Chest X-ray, PA view. Patient: 69 years old, sex M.
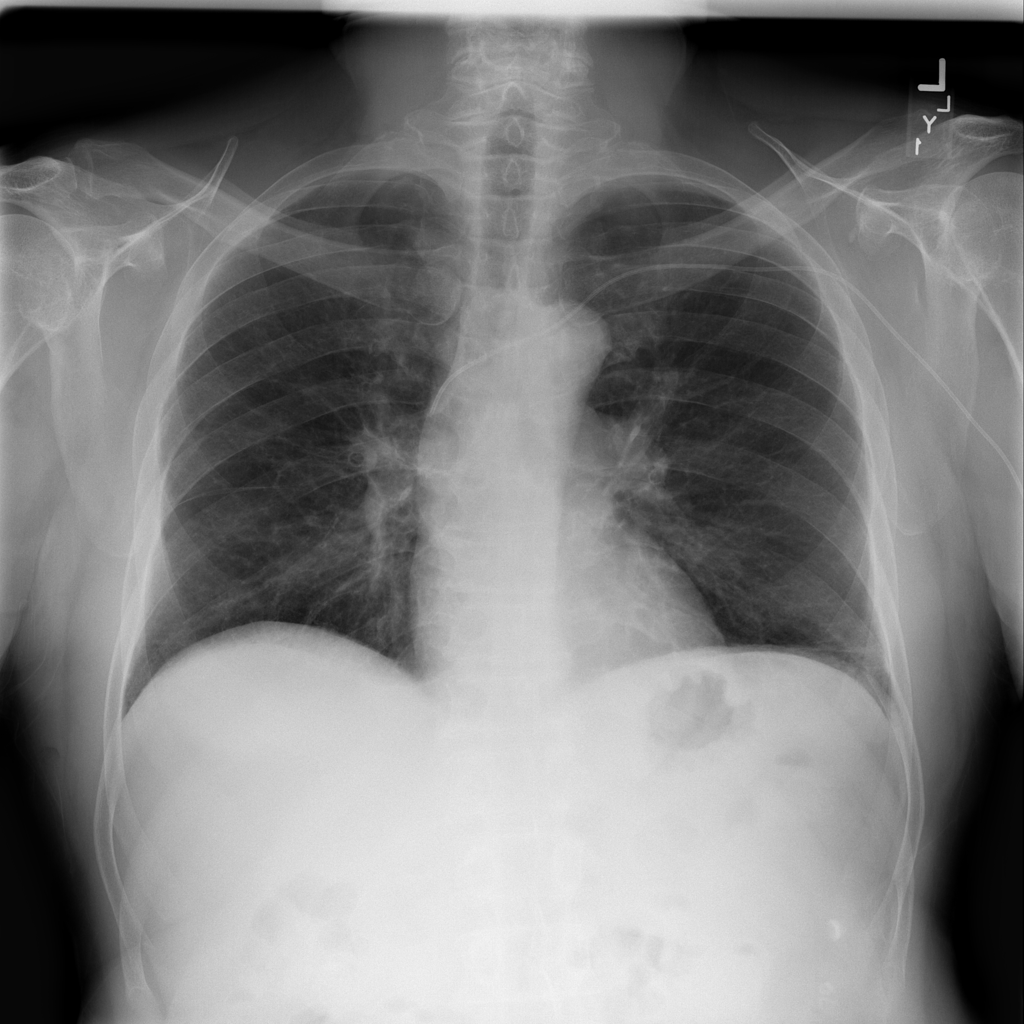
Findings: No Finding